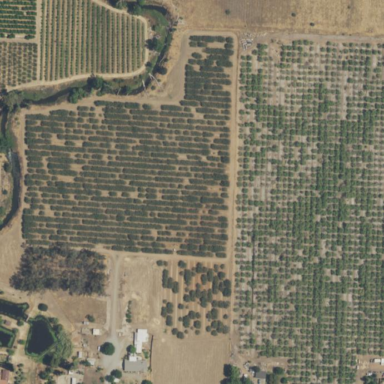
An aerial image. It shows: Orchard filled with persimmon trees.